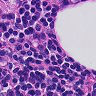
Metastatic tissue present: no